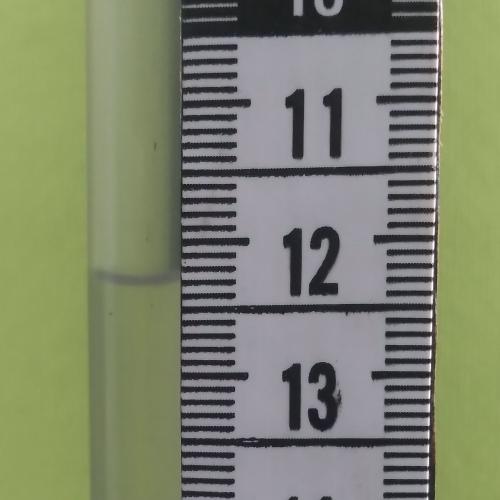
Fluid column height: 12.3 cm